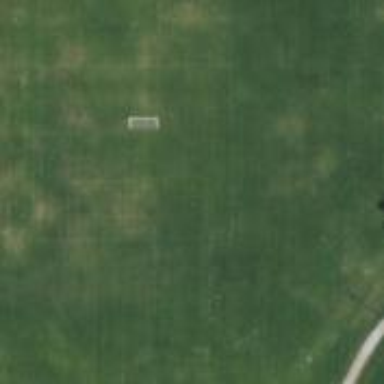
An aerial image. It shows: Soccer pitch for leisure land activities.